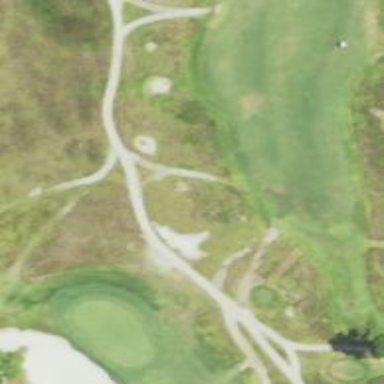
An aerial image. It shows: Path used for both walking and golf.